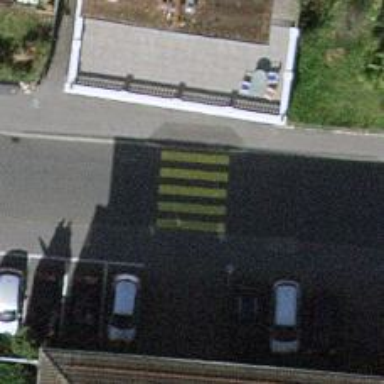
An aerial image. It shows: Uncontrolled zebra crossing on the road.